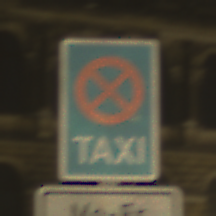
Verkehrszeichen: Taxenstand
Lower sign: ZeitangabenMitBeschraenkungAufWochentage2
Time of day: Night
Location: Outdoor (Urban)
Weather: Overcast
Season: NotSpecified
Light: Artificial